Field crop: tomato
Growth stage: 1
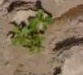
Species: portulaca